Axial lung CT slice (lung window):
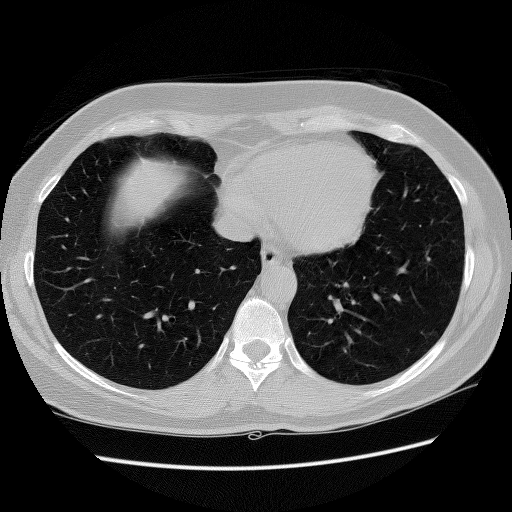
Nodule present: no